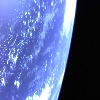
Label: water